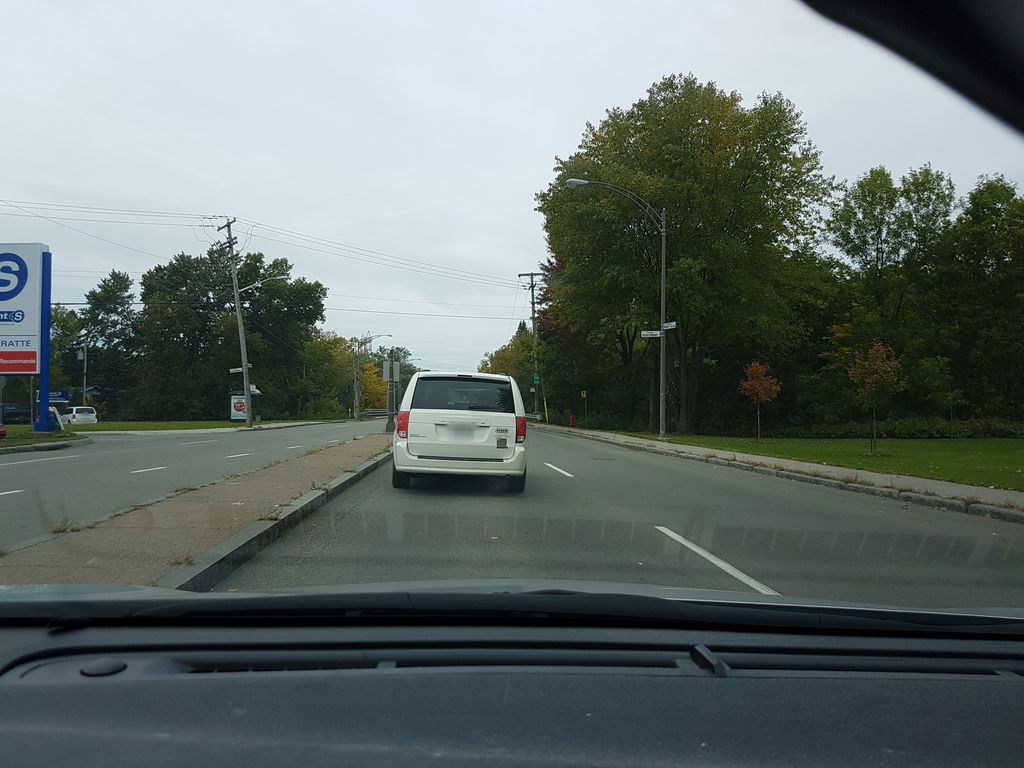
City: quebec_city